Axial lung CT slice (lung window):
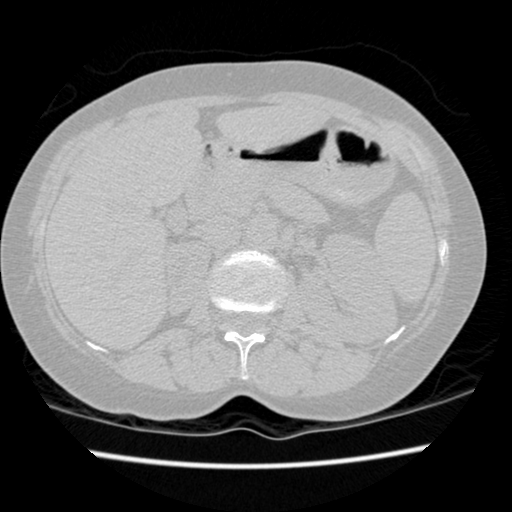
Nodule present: no